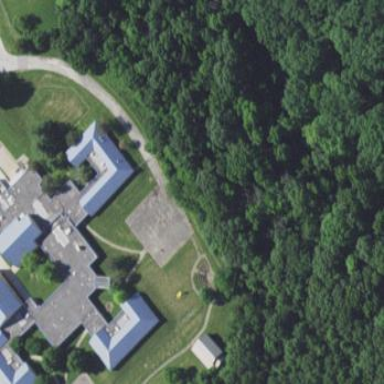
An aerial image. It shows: School building.